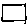
Label: square